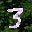
Label: 3